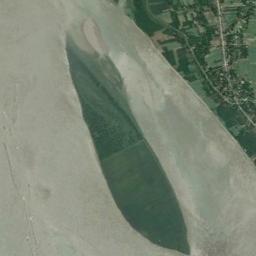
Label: island